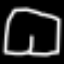
Label: pants